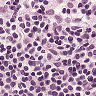
Metastatic tissue present: no